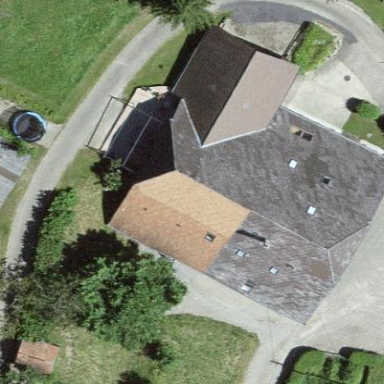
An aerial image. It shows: Farm building.